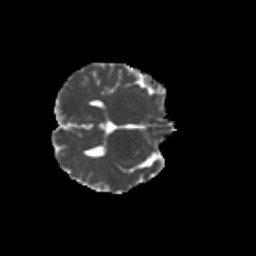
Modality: MD
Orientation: axial
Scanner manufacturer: siemens
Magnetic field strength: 3 T
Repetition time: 9.2 s
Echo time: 0.084 s